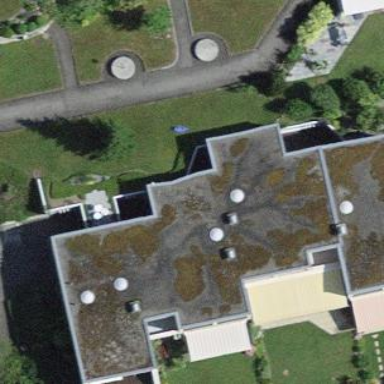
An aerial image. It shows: Terrace building.